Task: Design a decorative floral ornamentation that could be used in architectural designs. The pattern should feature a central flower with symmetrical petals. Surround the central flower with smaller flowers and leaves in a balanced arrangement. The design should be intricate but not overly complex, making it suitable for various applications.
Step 204:
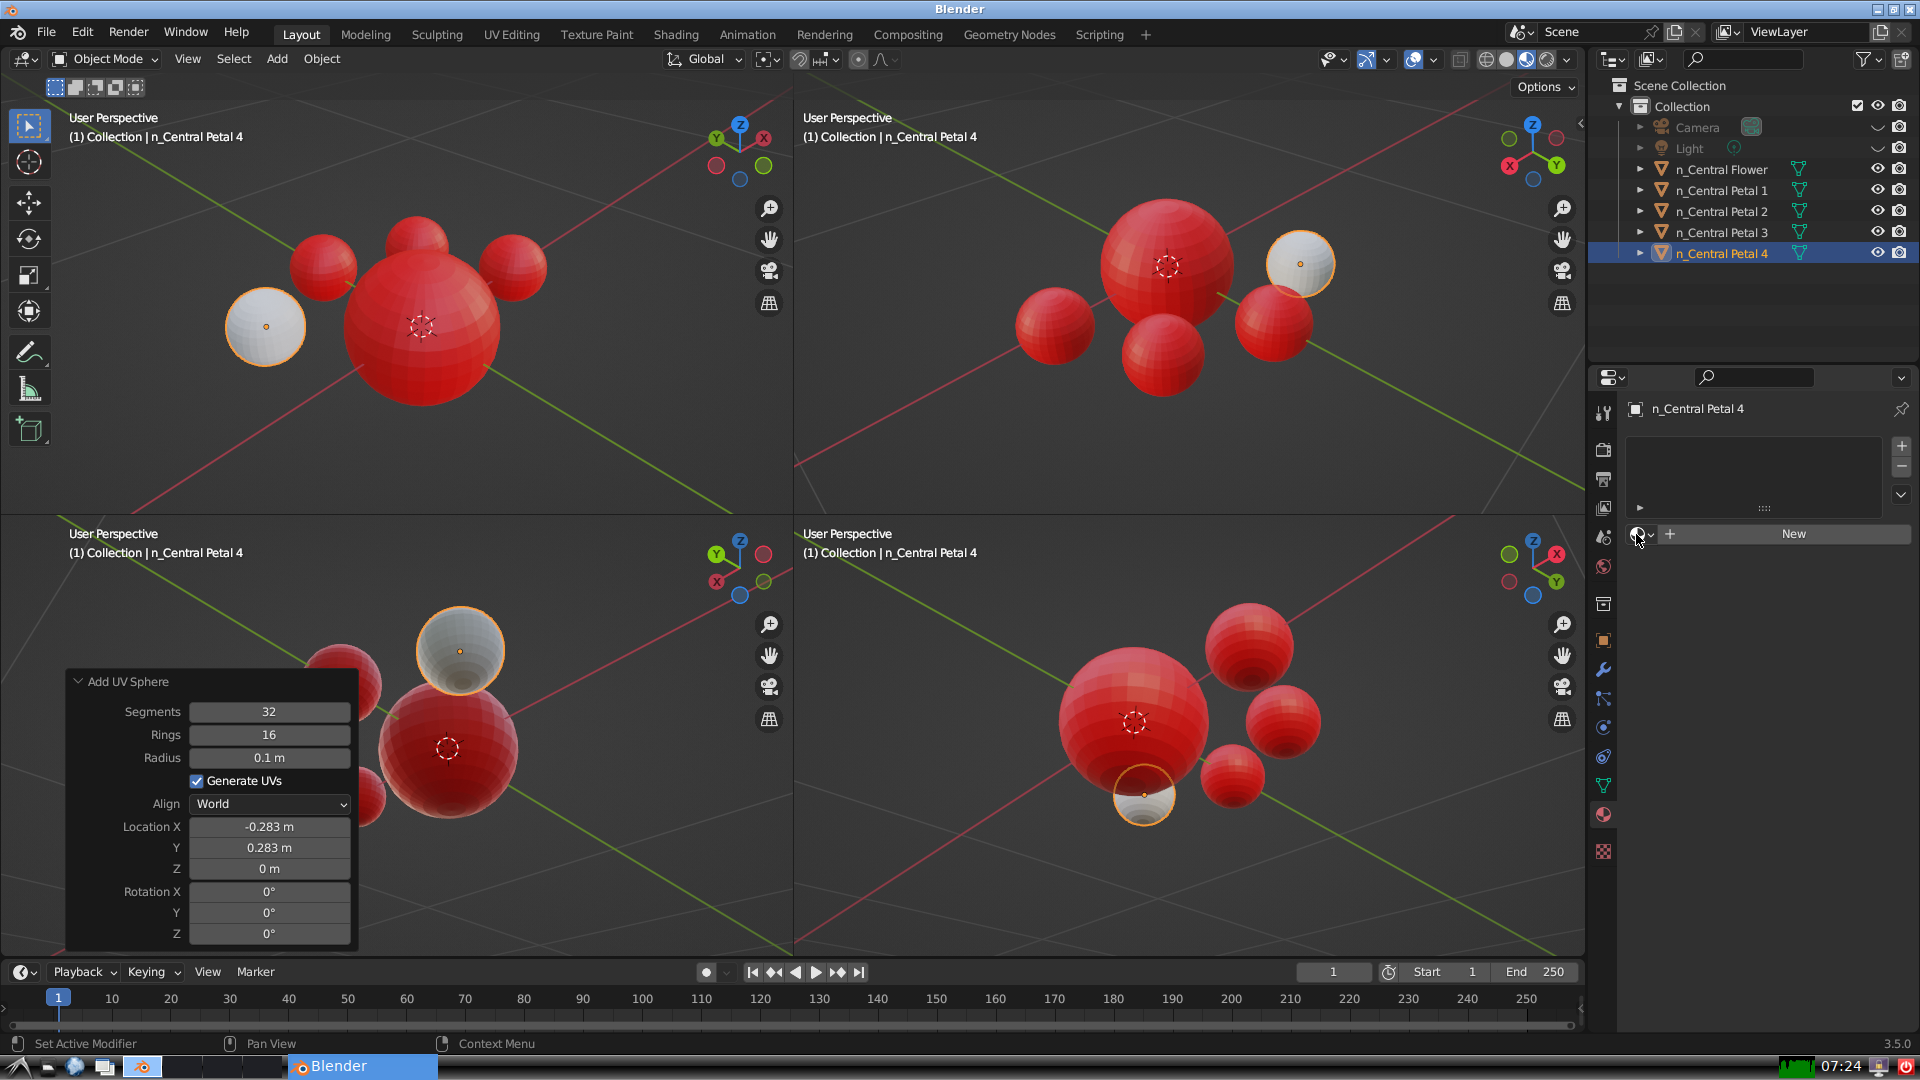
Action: click: no